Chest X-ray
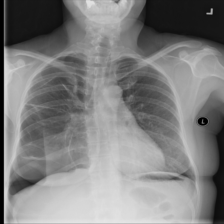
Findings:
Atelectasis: negative
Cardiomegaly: negative
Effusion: negative
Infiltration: negative
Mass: negative
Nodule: negative
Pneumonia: negative
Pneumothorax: positive
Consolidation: negative
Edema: negative
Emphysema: negative
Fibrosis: negative
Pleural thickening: negative
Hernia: negative